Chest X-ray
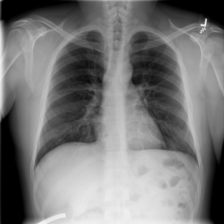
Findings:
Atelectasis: negative
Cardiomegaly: negative
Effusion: negative
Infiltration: negative
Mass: negative
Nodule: negative
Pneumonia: negative
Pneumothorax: negative
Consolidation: negative
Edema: negative
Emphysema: negative
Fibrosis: negative
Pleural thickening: negative
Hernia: negative